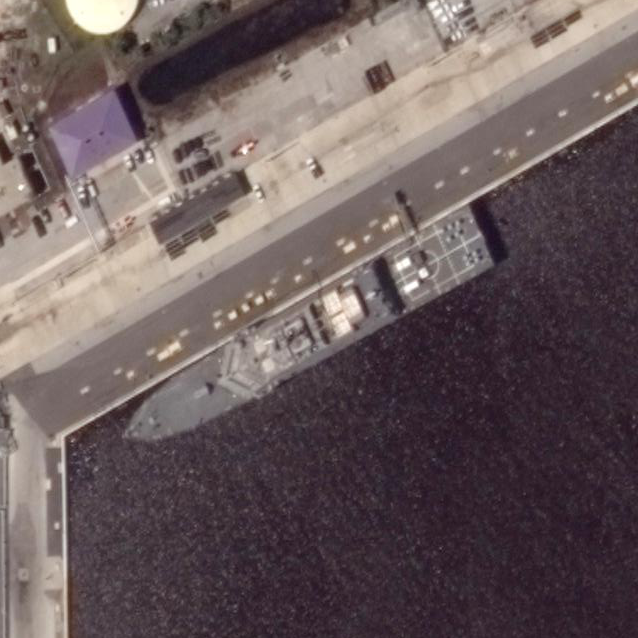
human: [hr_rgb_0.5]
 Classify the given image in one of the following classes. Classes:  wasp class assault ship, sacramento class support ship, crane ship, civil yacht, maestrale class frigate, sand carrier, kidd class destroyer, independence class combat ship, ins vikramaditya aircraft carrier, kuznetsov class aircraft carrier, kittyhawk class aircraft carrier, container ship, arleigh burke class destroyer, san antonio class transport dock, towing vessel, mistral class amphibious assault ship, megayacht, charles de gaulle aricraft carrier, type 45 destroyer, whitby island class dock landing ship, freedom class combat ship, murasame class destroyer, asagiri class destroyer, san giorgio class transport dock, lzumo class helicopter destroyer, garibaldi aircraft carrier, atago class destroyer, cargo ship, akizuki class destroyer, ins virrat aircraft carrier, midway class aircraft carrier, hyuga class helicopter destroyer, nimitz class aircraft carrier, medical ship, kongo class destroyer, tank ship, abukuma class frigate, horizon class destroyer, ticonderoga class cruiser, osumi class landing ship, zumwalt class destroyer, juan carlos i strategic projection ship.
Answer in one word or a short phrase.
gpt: Freedom class combat ship